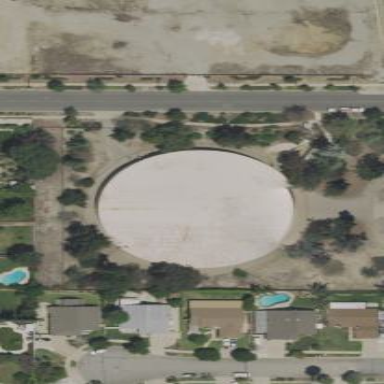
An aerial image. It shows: Storage tank designed for holding water.